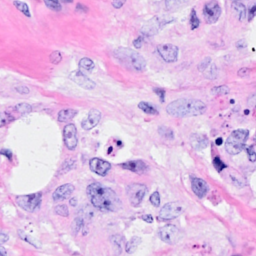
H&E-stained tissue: Breast